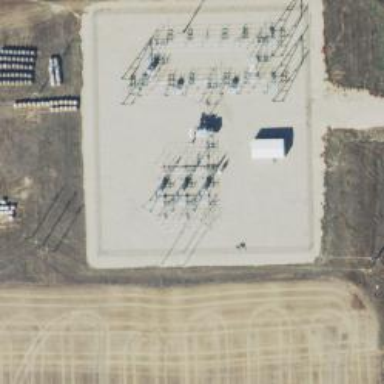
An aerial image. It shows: Switch for power supply.